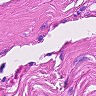
Metastatic tissue present: no